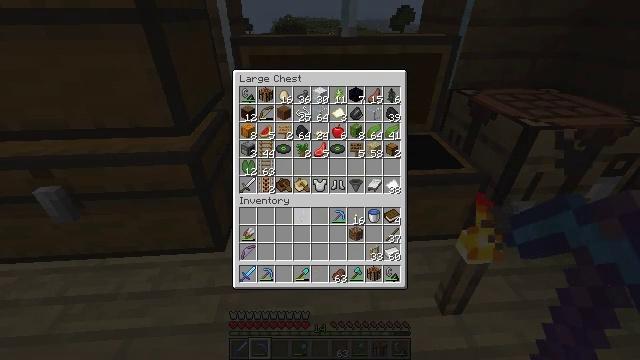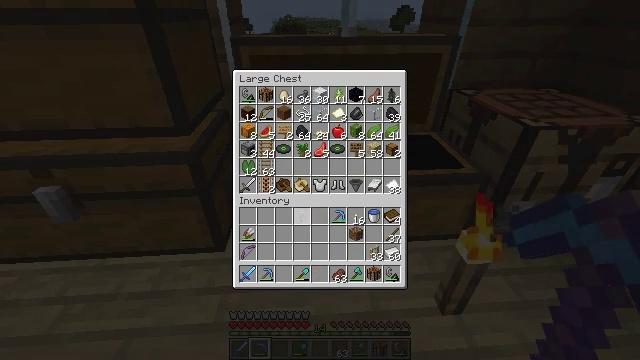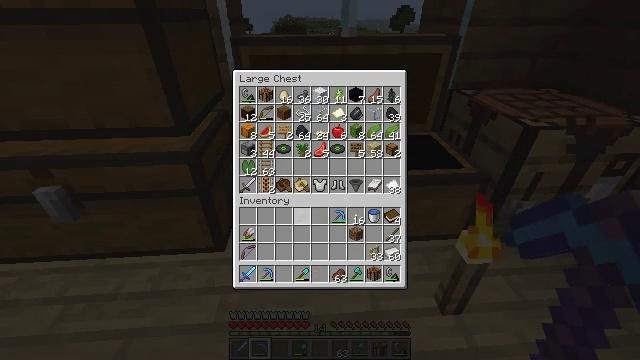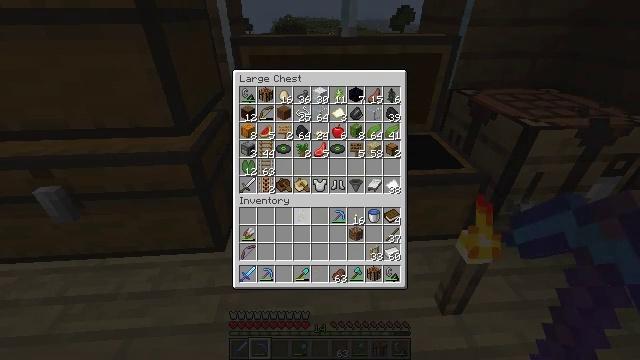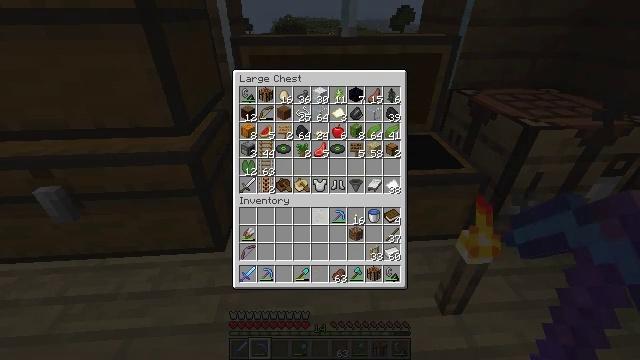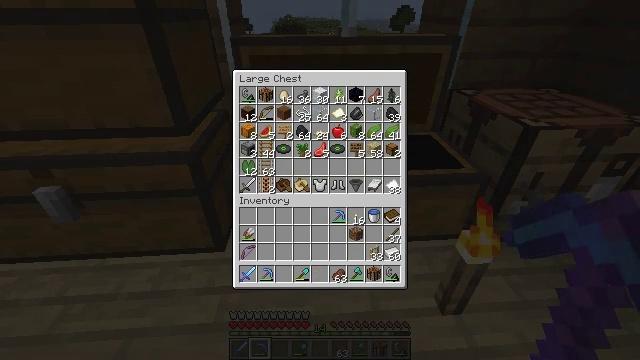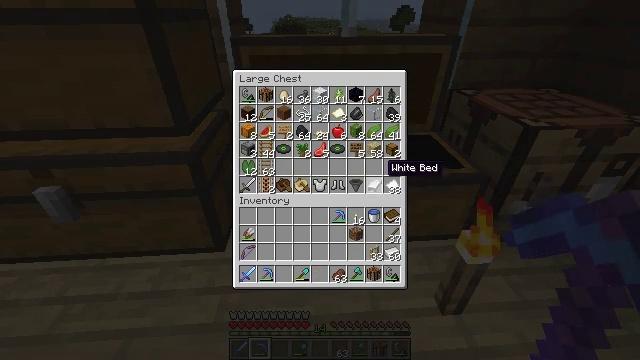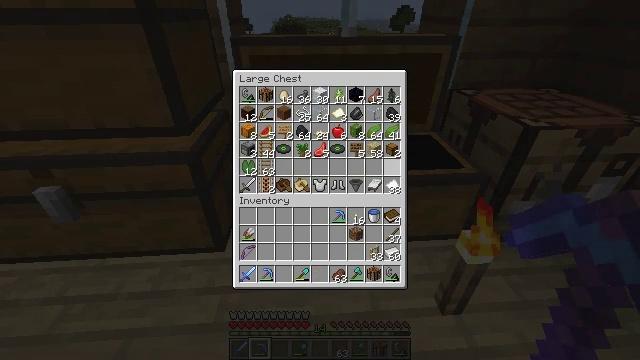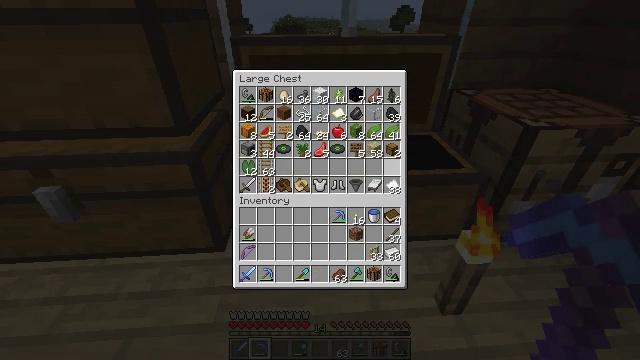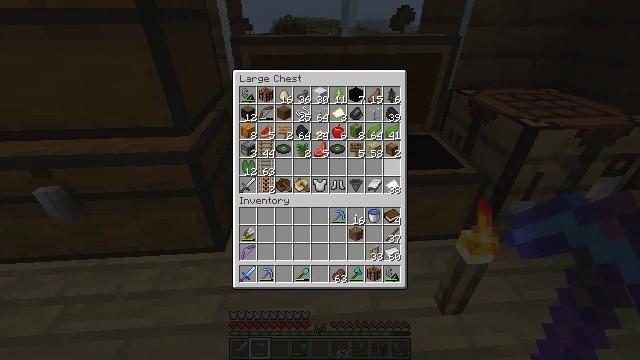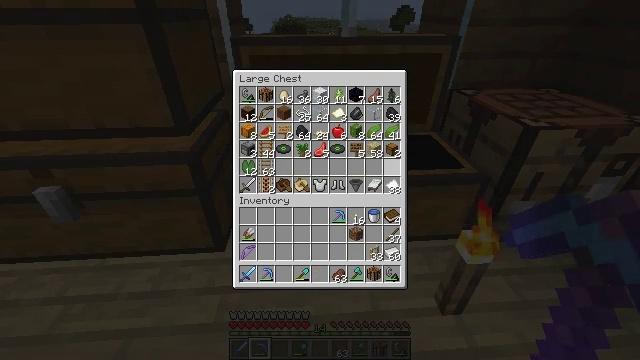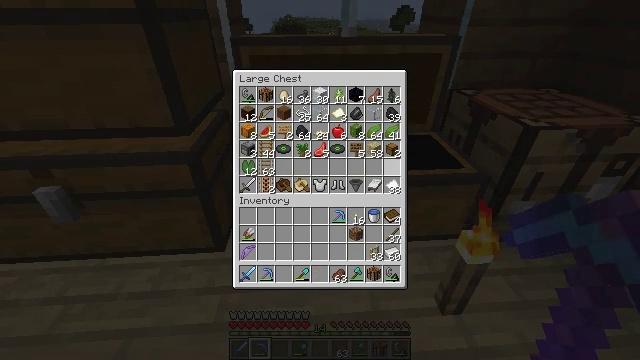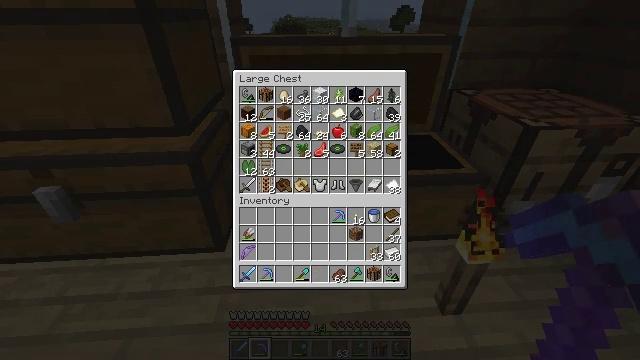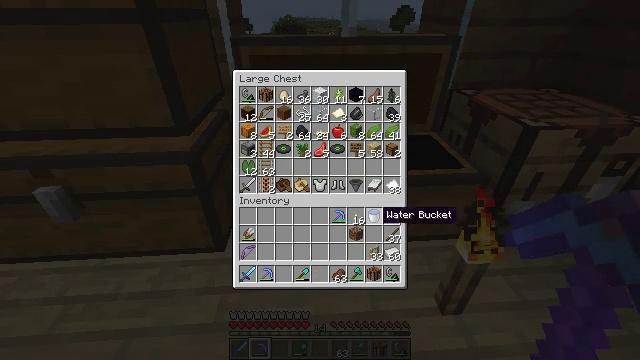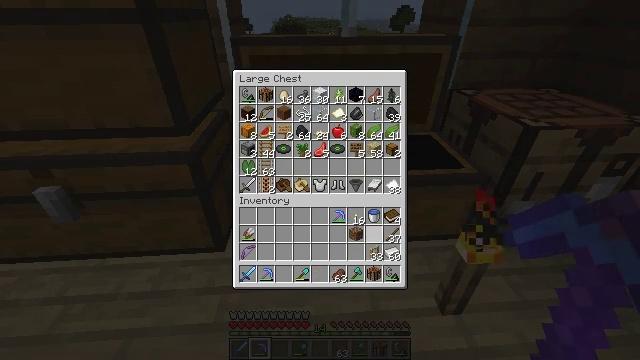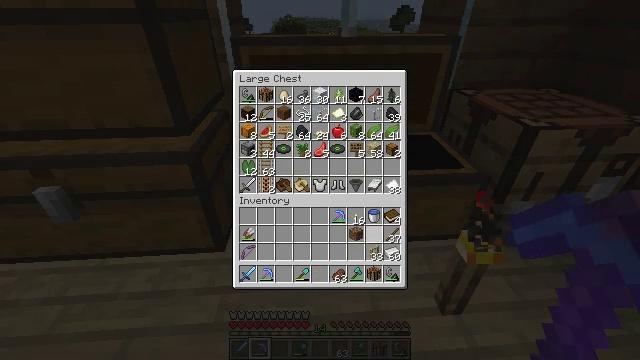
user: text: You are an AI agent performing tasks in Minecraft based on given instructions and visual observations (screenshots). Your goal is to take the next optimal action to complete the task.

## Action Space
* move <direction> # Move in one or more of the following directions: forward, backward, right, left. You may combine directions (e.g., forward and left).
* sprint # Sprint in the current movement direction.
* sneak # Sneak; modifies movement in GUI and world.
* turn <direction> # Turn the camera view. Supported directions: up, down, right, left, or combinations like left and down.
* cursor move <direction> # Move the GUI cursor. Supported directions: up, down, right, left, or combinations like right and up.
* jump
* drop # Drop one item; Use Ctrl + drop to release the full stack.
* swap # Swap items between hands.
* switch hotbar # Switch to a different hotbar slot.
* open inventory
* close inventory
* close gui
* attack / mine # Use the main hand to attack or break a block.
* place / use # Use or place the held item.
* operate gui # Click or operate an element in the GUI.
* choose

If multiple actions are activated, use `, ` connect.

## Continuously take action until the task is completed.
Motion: motion action
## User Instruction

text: Hunt a chicken.
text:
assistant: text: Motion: sneak, attack / mine
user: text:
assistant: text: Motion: sneak
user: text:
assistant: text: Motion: sneak
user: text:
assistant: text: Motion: turn right
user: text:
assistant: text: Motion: turn right and up
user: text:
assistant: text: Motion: turn right and up
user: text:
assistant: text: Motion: turn right
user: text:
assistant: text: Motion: no_op
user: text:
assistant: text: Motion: no_op
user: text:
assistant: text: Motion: no_op
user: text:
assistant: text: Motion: turn left and down
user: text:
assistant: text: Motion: turn left and down
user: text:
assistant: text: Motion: turn down
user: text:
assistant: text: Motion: turn down
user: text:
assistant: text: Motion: no_op
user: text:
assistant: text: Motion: no_op
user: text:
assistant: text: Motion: no_op
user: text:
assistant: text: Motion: no_op
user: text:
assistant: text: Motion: no_op
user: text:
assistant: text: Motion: sneak
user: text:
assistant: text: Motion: sneak, attack / mine
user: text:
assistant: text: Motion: sneak, attack / mine
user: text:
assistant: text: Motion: sneak, attack / mine
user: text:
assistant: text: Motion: sneak
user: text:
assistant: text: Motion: sneak
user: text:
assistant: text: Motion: sneak, turn up
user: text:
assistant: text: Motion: sneak
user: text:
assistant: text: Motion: sneak
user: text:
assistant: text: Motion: sneak, turn right
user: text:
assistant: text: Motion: sneak